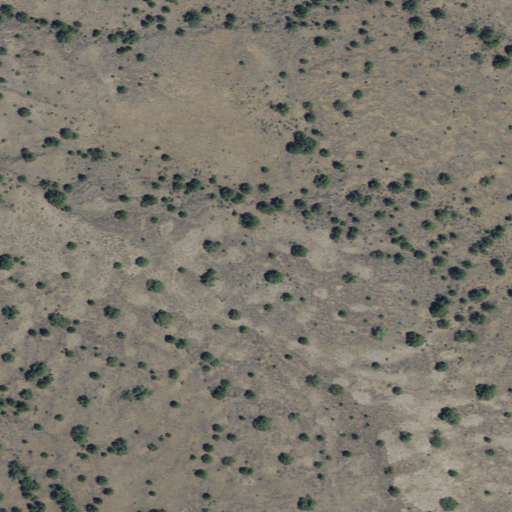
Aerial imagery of mountain in Oregon named Juniper Point containing shrub and grassland